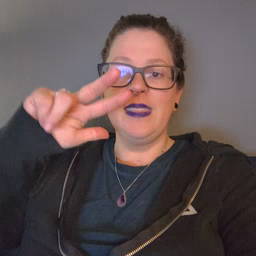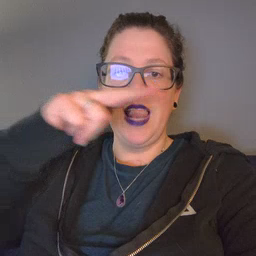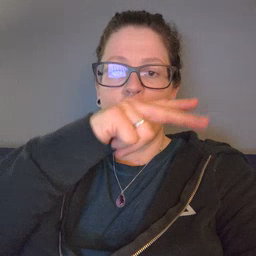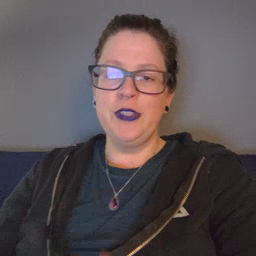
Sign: helicopter